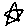
Label: star